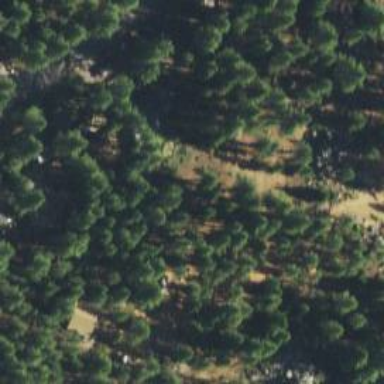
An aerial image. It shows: Forest with evergreen needle-leaved trees.